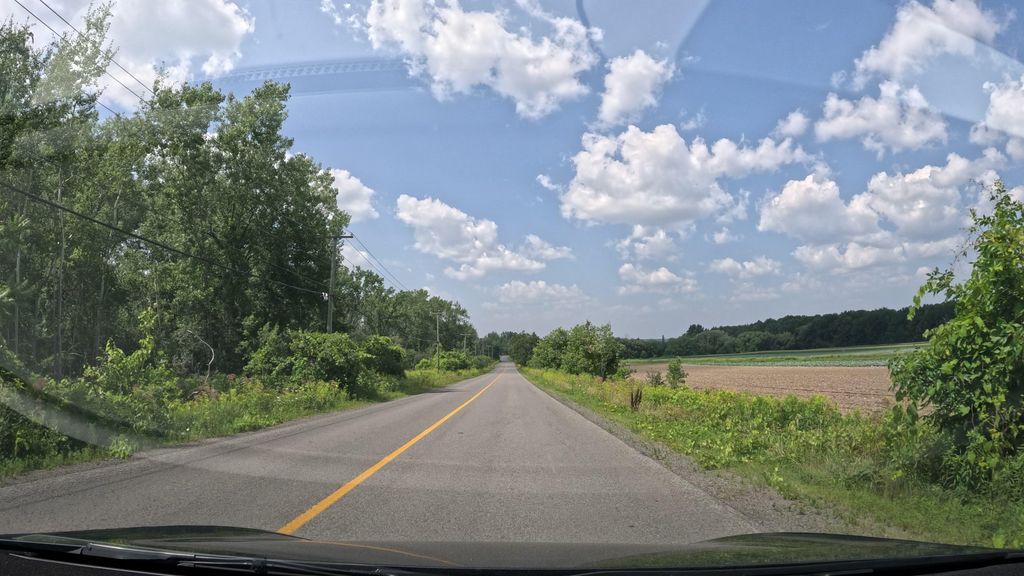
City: montreal